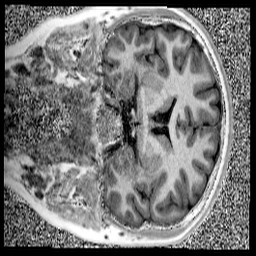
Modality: UNIT1
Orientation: coronal
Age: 13
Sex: male
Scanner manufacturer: siemens
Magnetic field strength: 3 T
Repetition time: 4 s
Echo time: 0.00299 s